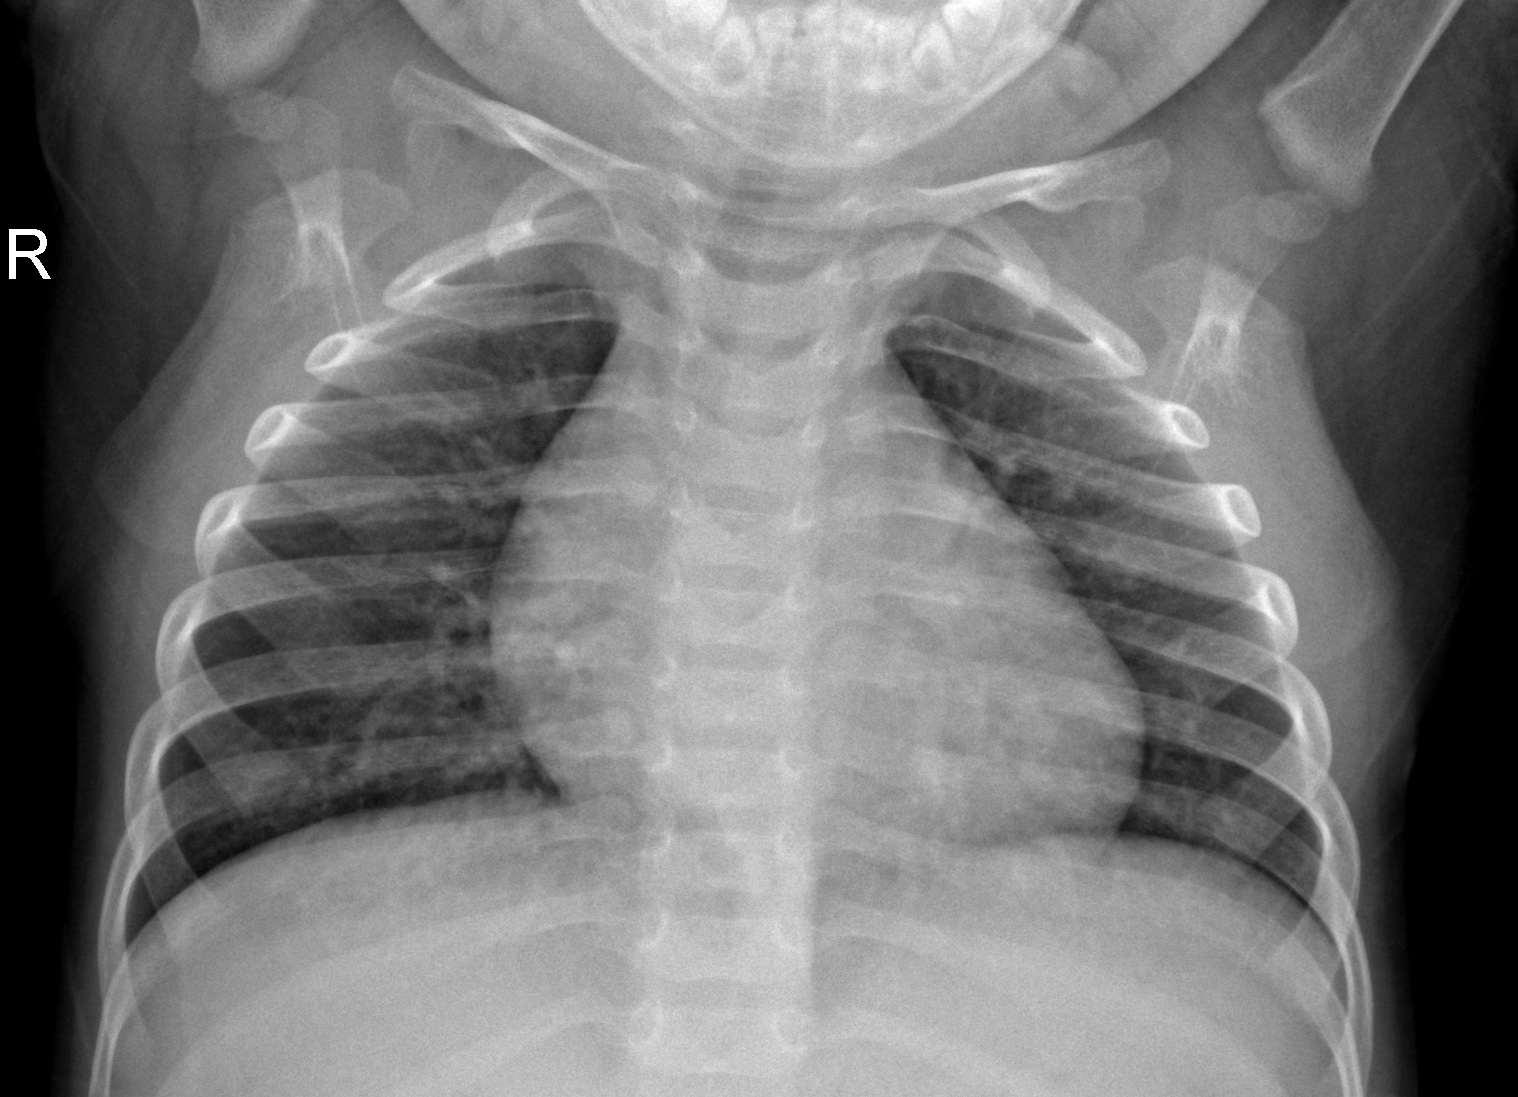
Diagnosis: NORMAL